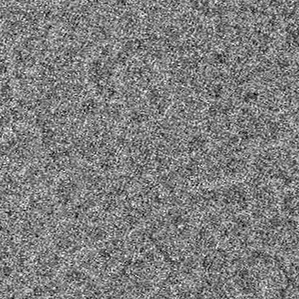
Label: frost